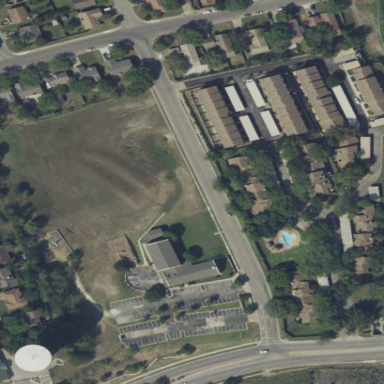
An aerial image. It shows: Condominium within residential area.